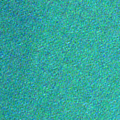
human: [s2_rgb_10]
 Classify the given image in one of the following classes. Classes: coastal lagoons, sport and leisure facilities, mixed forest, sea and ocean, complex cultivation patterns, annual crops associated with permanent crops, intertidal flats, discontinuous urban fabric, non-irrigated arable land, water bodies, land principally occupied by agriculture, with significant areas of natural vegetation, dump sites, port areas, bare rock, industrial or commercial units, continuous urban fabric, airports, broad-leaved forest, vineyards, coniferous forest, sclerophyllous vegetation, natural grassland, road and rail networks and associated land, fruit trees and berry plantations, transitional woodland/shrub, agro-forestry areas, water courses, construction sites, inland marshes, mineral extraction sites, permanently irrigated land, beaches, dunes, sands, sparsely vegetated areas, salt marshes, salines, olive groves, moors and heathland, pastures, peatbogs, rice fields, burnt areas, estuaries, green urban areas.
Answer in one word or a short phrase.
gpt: sea and ocean